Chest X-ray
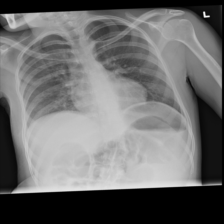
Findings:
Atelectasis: negative
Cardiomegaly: negative
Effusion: negative
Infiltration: negative
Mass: negative
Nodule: negative
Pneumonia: negative
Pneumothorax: negative
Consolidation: negative
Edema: negative
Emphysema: negative
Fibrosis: negative
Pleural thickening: negative
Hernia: negative